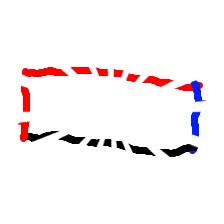
Shape: rectangle